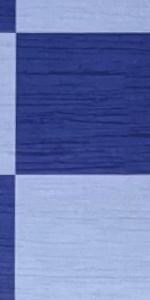
Label: Empty